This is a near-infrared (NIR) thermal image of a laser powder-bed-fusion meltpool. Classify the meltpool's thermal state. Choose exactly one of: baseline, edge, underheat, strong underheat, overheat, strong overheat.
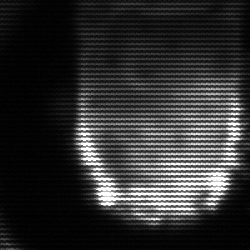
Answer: baseline